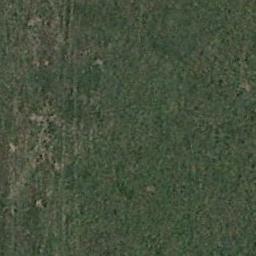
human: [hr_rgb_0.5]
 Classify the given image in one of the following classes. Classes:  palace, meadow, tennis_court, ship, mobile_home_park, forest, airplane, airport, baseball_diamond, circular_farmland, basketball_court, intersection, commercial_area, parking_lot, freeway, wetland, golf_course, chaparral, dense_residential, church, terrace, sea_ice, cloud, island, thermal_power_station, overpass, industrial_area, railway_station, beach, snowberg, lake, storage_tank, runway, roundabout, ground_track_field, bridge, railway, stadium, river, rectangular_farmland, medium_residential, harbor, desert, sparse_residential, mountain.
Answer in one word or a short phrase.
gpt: meadow